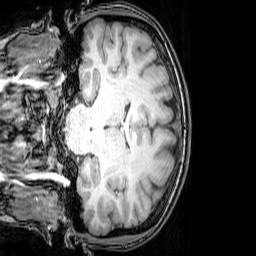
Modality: T1w
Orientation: coronal
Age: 25
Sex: female
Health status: healthy
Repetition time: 0.081 s
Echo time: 0.037 s